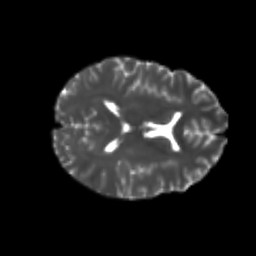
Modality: T2w
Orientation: axial
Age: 25
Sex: female
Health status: healthy
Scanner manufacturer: philips
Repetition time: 7.391 s
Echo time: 0.08599 s